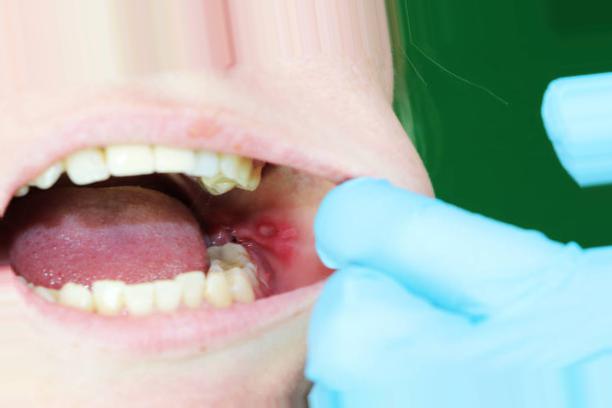
Condition: Mouth Ulcer